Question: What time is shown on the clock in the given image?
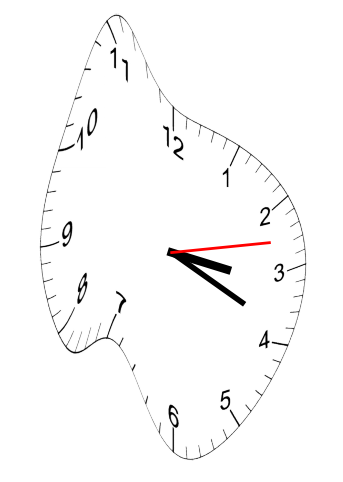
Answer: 03:19:13